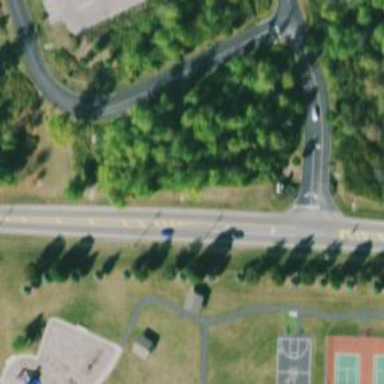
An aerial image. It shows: Tertiary road.